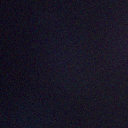
Screen state: off